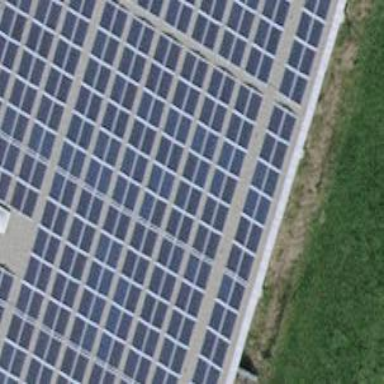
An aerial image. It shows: Solar power generator with photovoltaic panels.